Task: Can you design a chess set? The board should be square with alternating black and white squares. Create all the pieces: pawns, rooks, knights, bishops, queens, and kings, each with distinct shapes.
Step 5199:
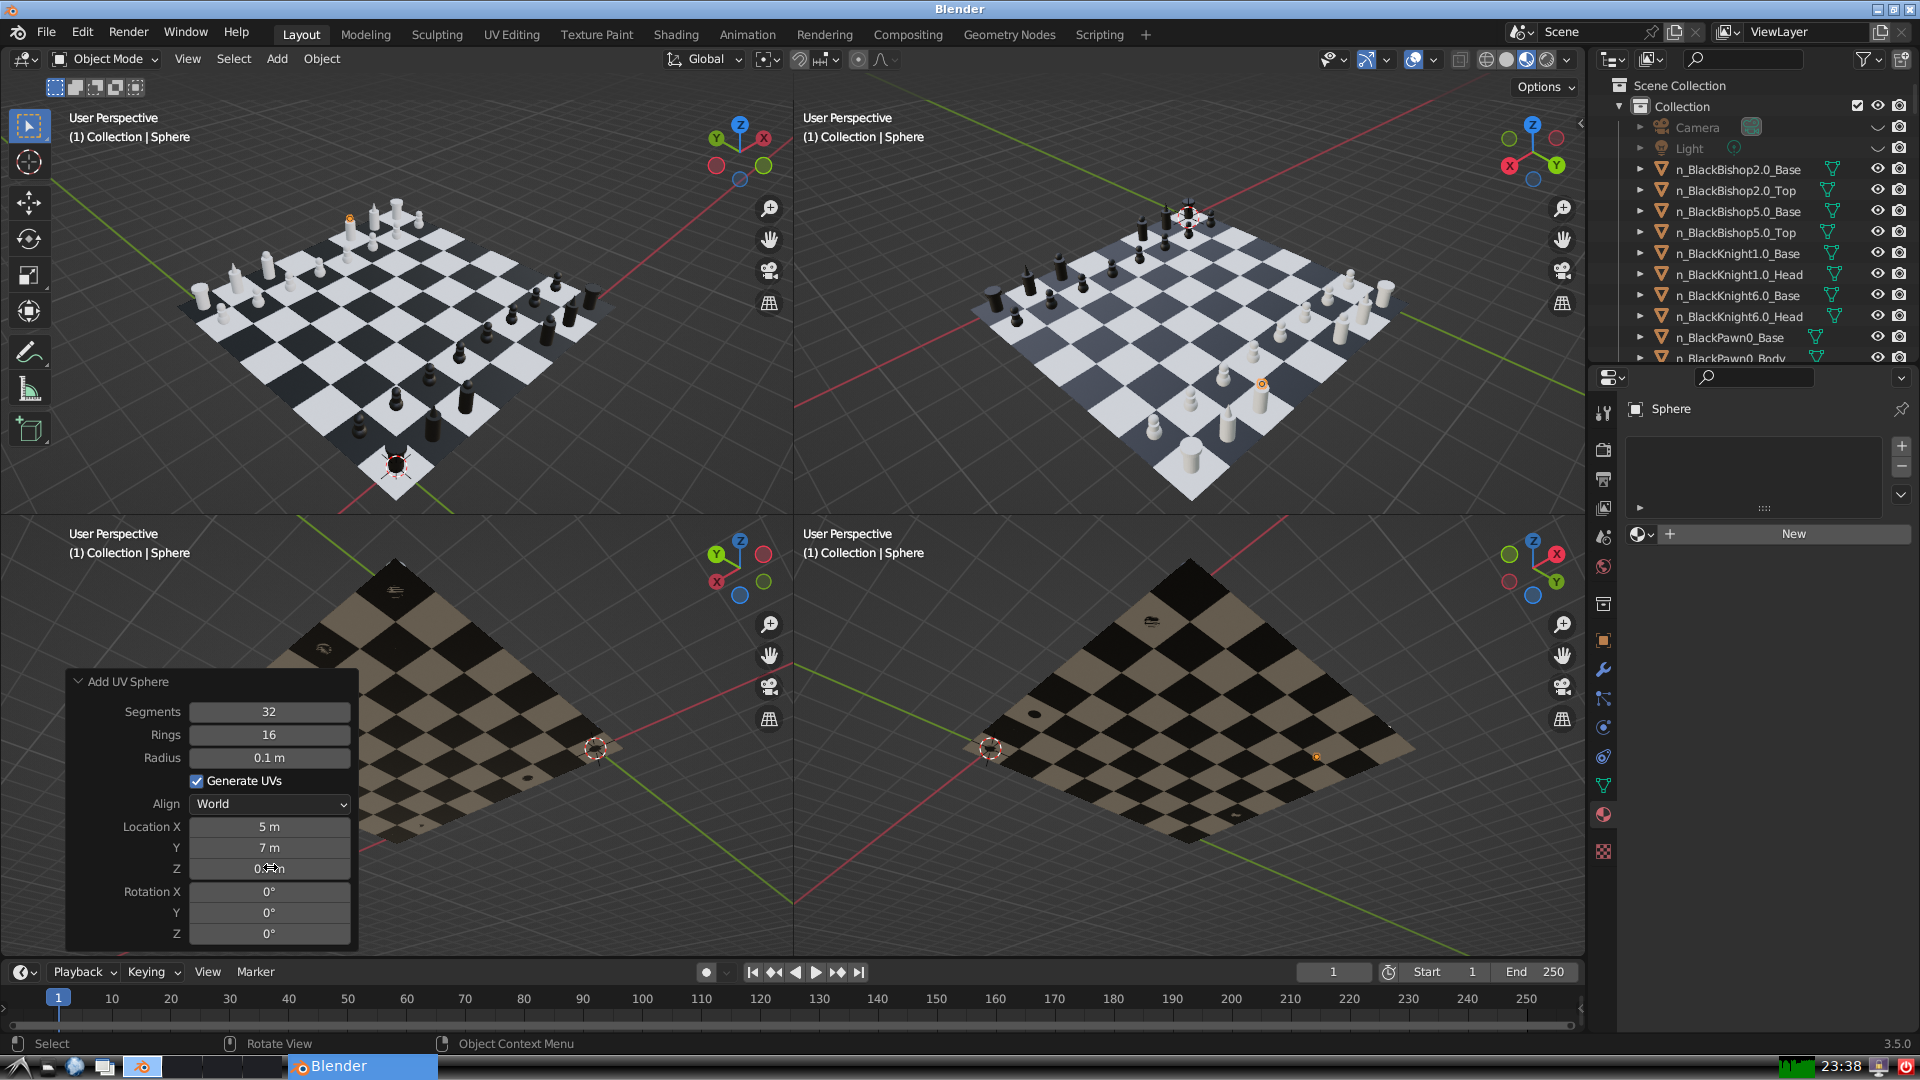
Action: {"mouse_move": [960, 540]}